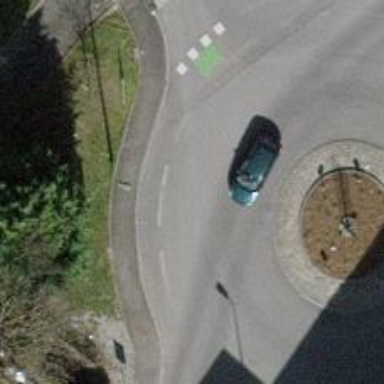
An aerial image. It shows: Tertiary road made of asphalt leading to roundabout junction.